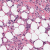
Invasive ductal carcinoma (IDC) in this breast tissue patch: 1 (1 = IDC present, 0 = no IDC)